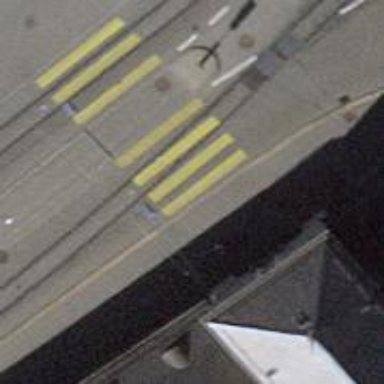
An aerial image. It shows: Kerb serving as barrier.